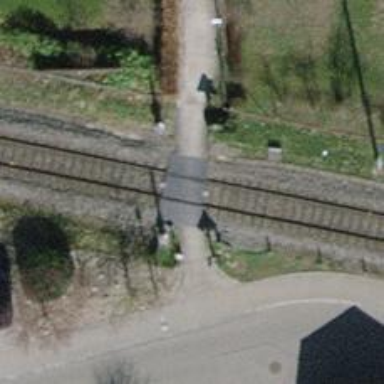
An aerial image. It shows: Footway with surface of fine gravel.